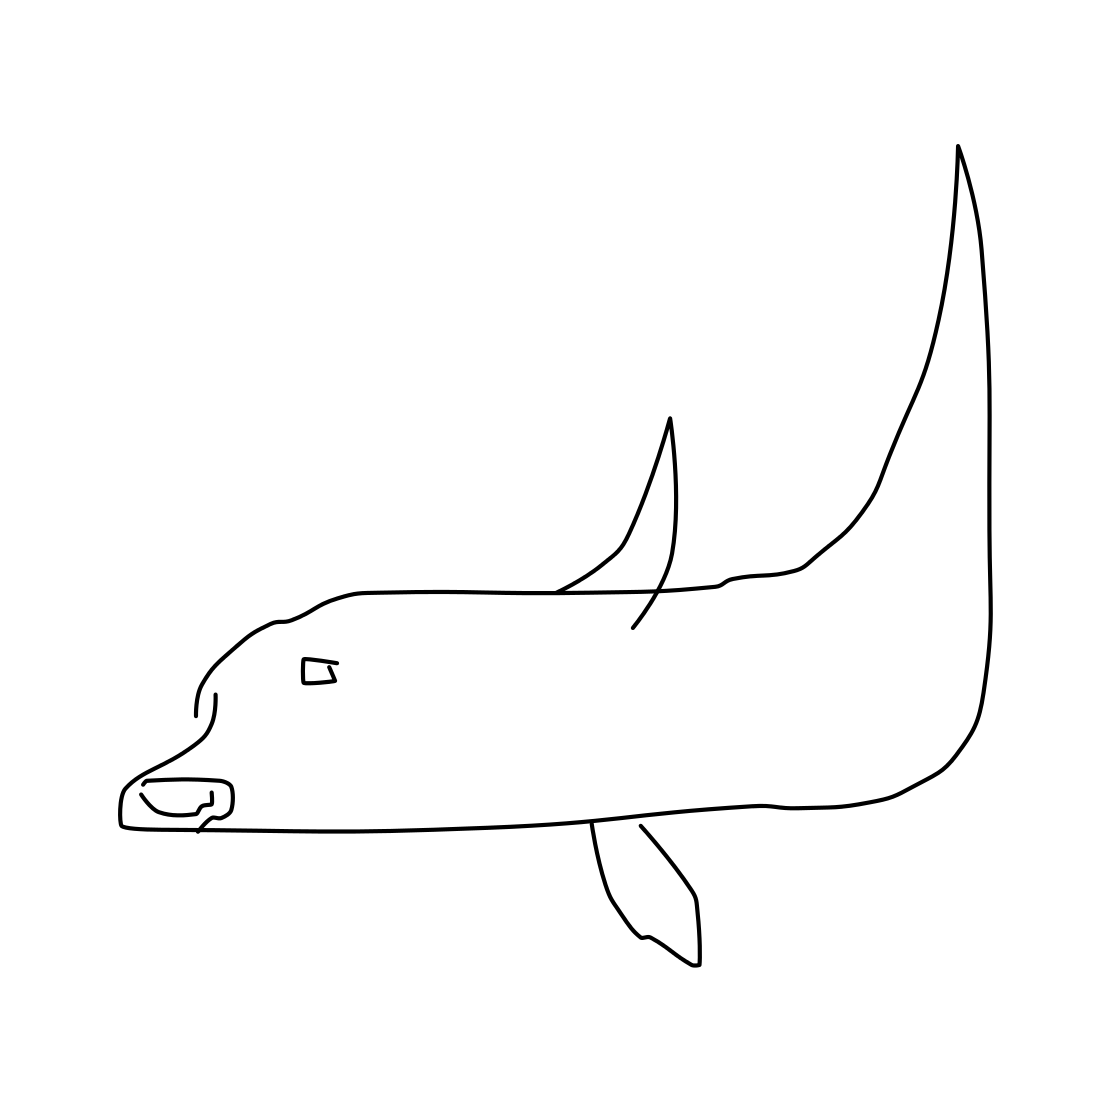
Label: shark